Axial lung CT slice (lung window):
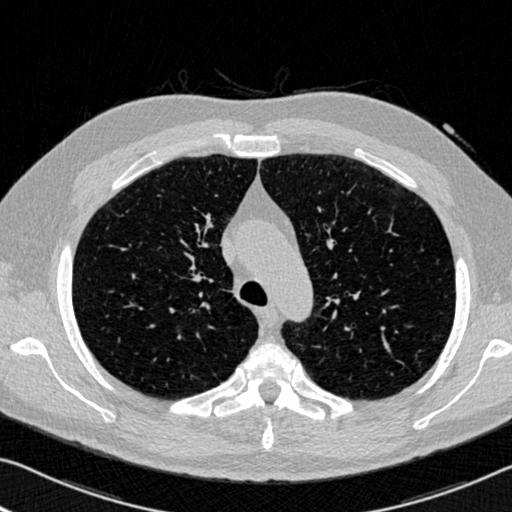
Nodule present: no